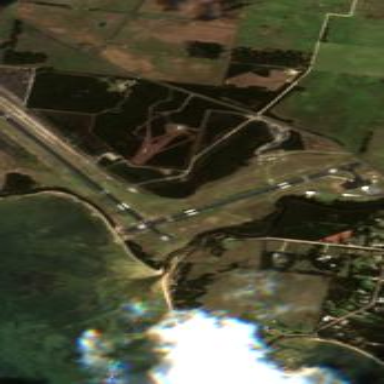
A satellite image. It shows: Public aerodrome or airport.